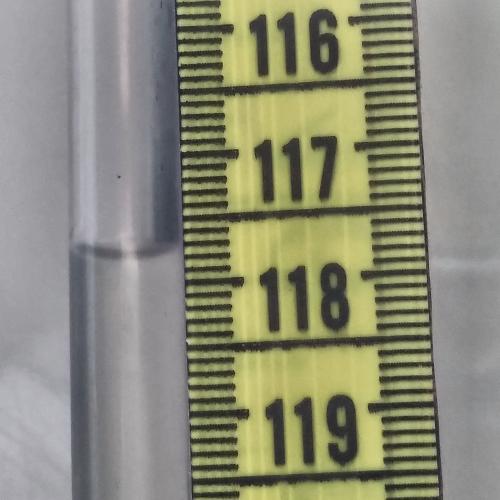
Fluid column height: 117.7 cm